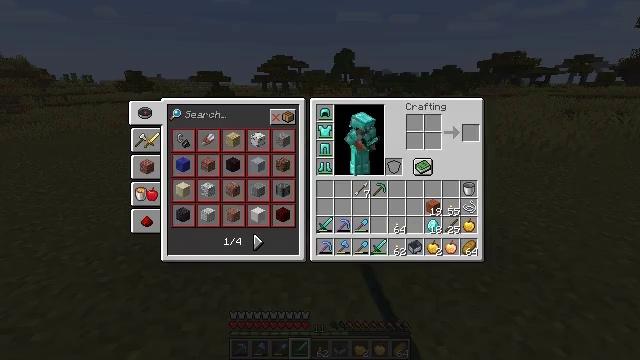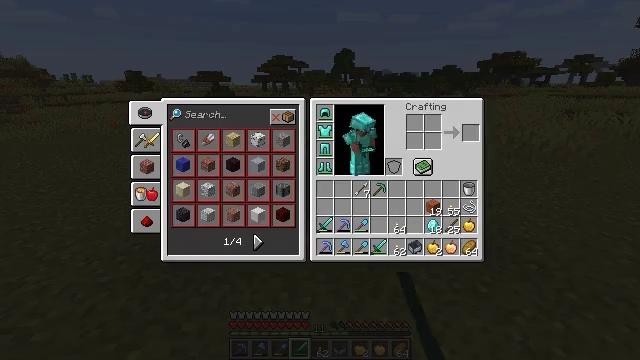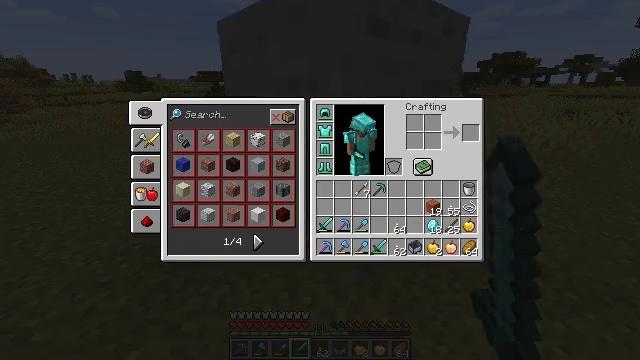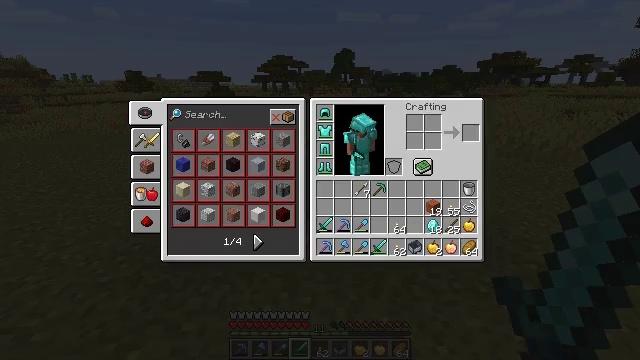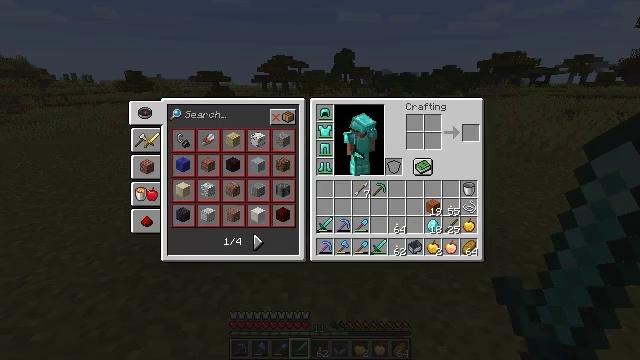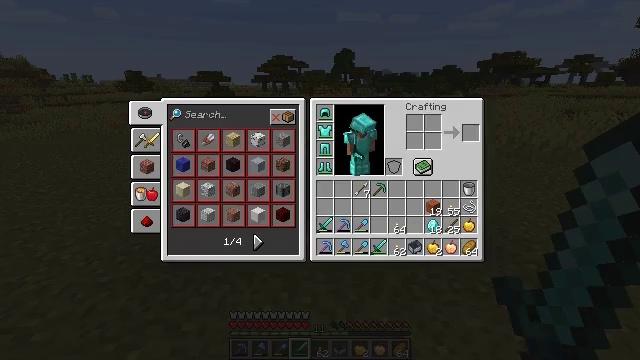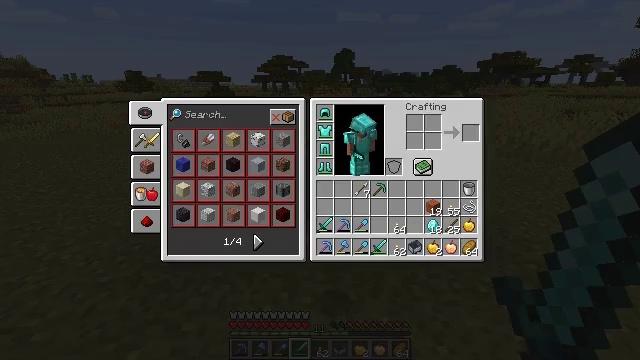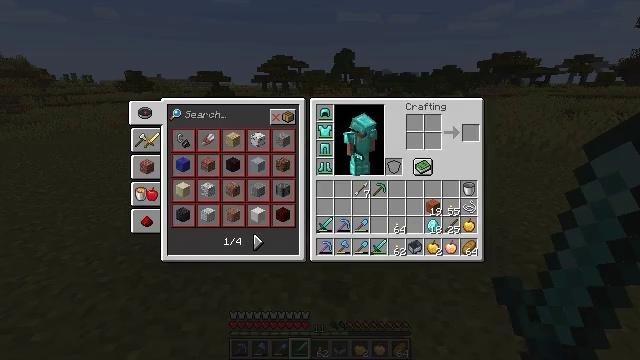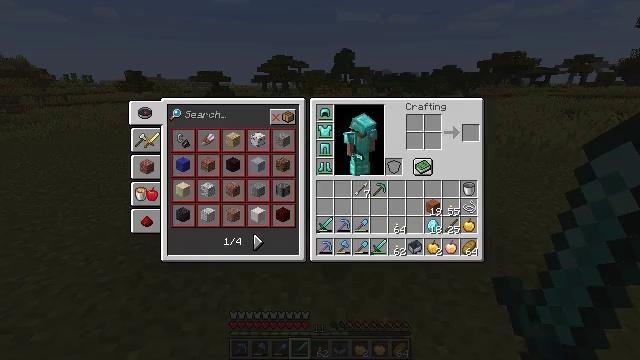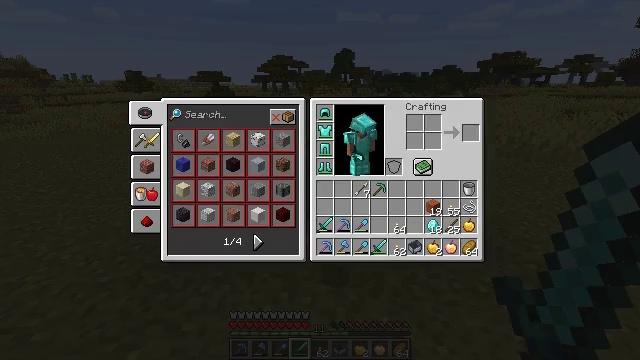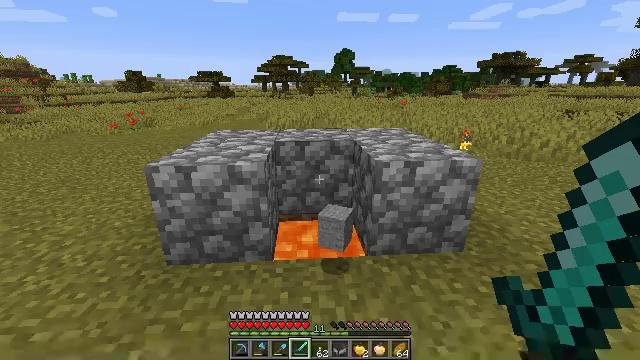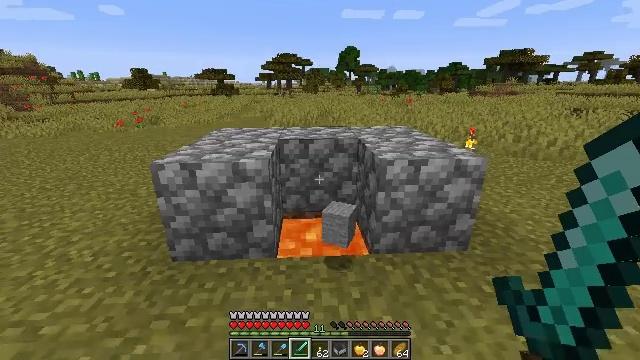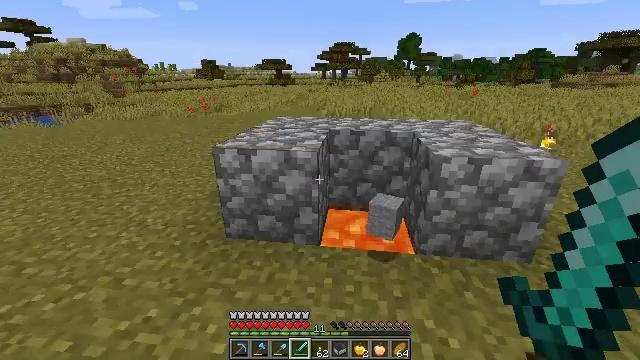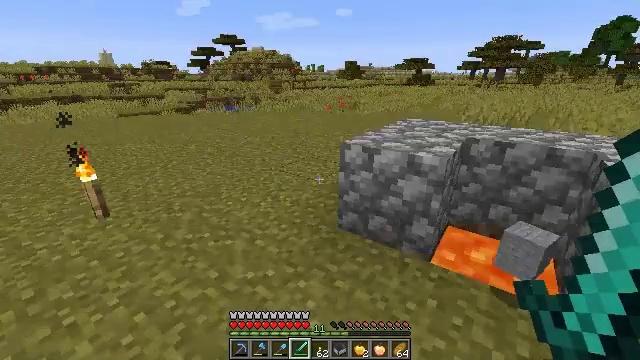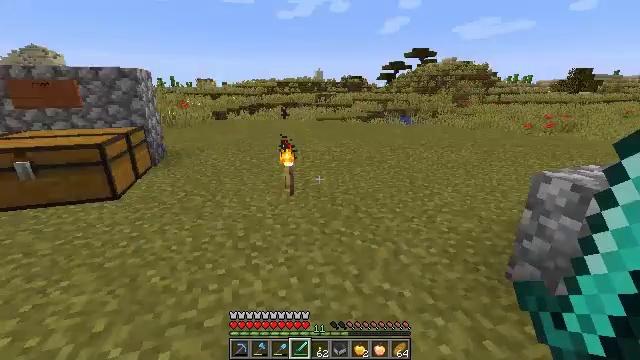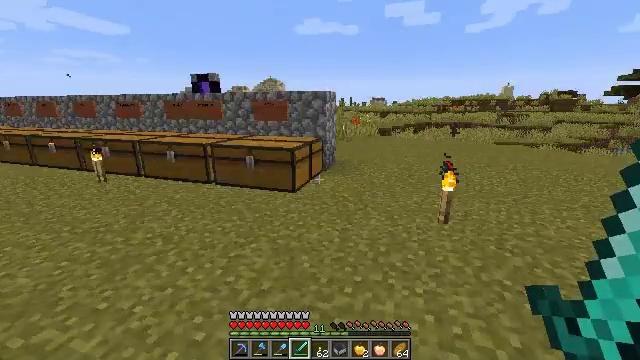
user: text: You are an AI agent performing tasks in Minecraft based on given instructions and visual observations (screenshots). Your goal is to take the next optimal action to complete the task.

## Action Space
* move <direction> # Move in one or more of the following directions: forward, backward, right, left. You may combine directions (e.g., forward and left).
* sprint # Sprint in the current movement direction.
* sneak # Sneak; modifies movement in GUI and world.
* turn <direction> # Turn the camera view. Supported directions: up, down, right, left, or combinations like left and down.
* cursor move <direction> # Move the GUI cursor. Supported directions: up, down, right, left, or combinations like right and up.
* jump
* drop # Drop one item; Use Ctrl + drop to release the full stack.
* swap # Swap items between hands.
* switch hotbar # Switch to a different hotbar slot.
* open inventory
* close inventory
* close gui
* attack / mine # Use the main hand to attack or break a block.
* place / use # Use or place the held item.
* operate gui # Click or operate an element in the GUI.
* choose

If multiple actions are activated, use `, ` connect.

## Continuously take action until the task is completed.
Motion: motion action
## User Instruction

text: Use the crafting table to make a diamond shovel.
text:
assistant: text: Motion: cursor move left and down, open gui
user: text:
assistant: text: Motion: no_op
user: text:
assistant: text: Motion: no_op
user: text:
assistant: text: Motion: no_op
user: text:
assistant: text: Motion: no_op
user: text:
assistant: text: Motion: no_op
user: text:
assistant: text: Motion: no_op
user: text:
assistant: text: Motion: no_op
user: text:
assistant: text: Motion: no_op
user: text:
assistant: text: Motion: no_op
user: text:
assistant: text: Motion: close gui
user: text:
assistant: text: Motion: turn left and down
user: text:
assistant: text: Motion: turn left
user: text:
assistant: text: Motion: turn left and up
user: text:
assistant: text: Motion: turn left and up
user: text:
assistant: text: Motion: move forward, turn left and up
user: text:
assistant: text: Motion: move forward, turn left
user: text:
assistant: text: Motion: move forward, turn left
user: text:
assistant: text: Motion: move forward, turn left
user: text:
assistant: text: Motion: move forward, turn left and up
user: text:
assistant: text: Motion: move forward, turn left
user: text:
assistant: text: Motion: move forward, sprint, turn left
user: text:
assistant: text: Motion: move forward, sprint
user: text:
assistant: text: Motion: move forward, sprint
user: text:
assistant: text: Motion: move forward, sprint
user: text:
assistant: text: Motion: move forward, sprint, jump
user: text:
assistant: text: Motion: move forward, sprint, jump
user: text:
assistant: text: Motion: move forward, sprint, jump
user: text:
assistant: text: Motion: move forward, sprint, jump
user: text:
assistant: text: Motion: move forward, sprint, jump